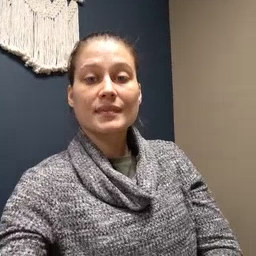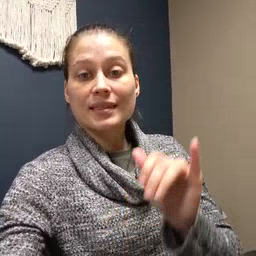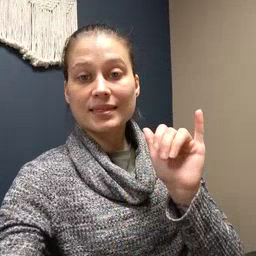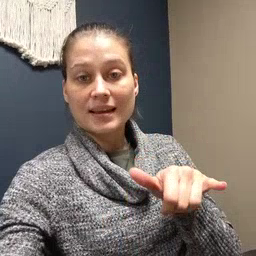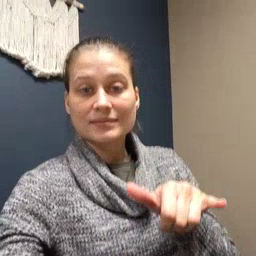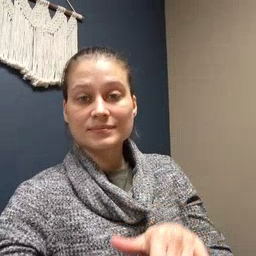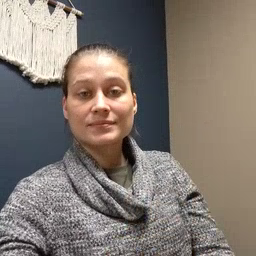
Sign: that